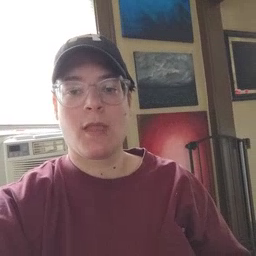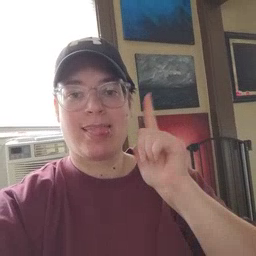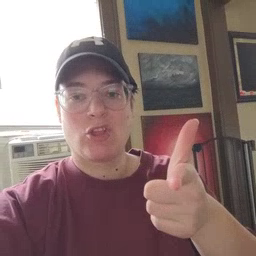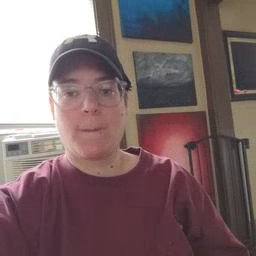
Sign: later